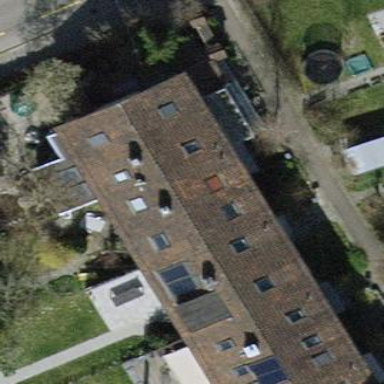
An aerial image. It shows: House with tile roof.